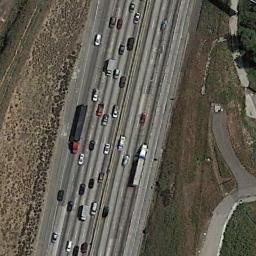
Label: freeway